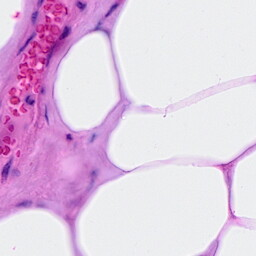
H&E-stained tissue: Breast